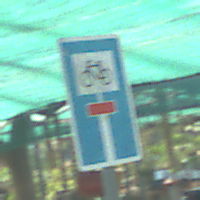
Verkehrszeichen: SackgasseRadverkehrDurchlaessig
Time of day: MorningAfternoon
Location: Roofed (Special)
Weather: PartlyCloudy
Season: NotSpecified
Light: Natural